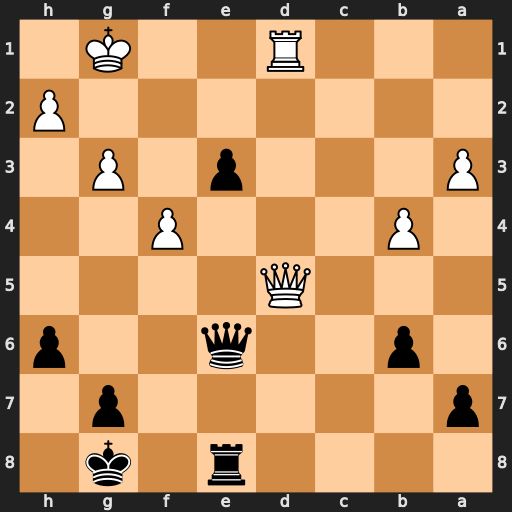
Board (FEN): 4r1k1/p5p1/1p2q2p/3Q4/1P3P2/P3p1P1/7P/3R2K1
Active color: b
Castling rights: -
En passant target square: -
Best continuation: Qxd5 Rxd5 e2